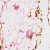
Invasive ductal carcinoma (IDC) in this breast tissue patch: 0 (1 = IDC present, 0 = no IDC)